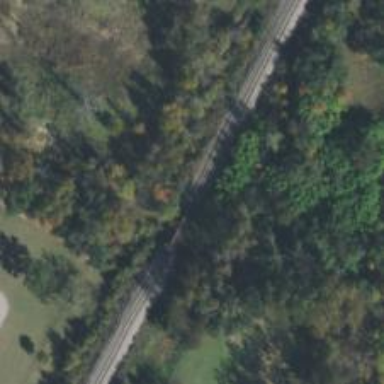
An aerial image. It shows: Railway bridge.